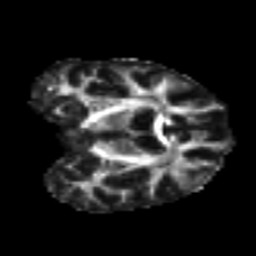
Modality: FA
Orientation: coronal
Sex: female
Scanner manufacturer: ge
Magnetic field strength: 3 T
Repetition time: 7 s
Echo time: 0.08 s